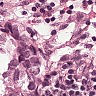
Metastatic tissue present: yes